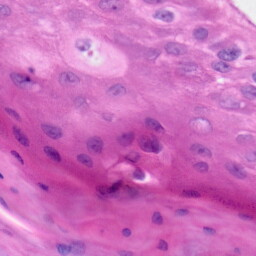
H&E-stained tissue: Skin